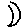
Label: moon